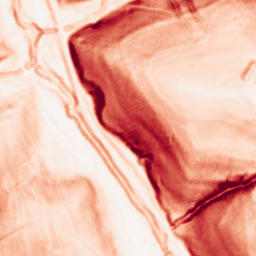
Category: morphological
Decomposition family: morphological_gradient
Decomposition parameters: size: 3
shape: disk
Upsampling method: edge_directed
Upsampling parameters: scale: 2
Upsampling scale: 2